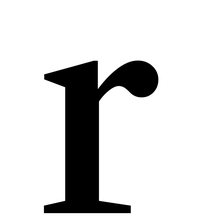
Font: LibreCaslonText_Medium